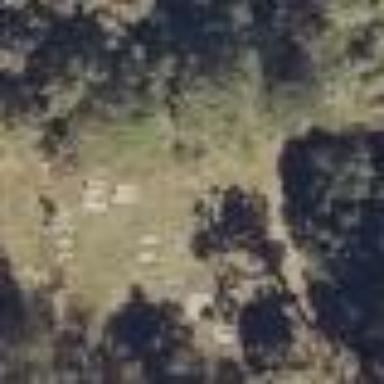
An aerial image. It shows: Cemetery or graveyard.